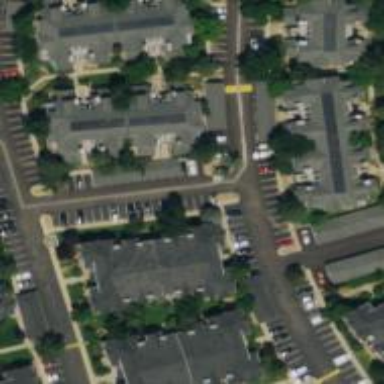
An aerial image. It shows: Living street.